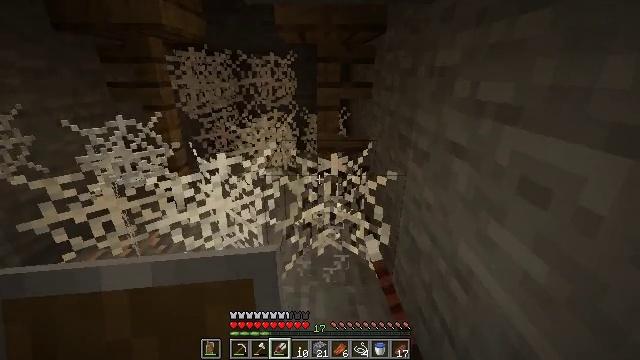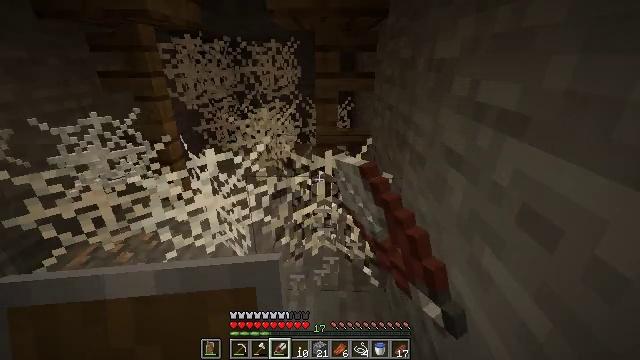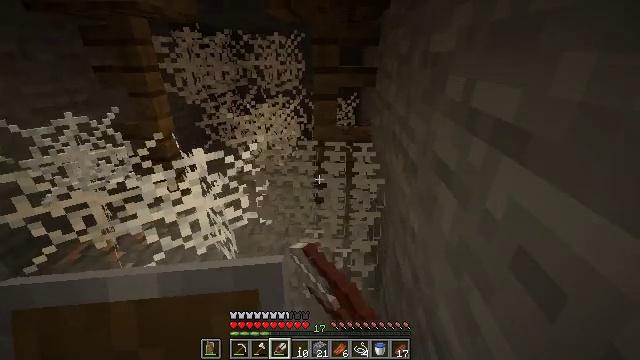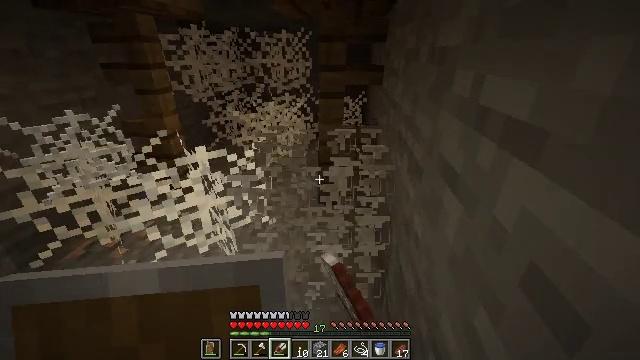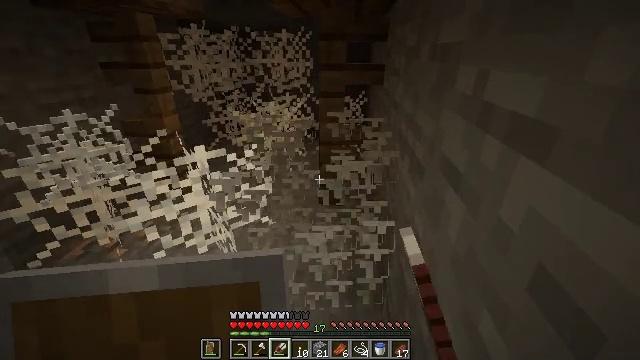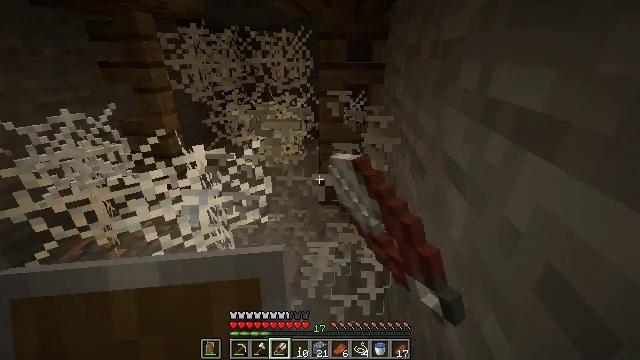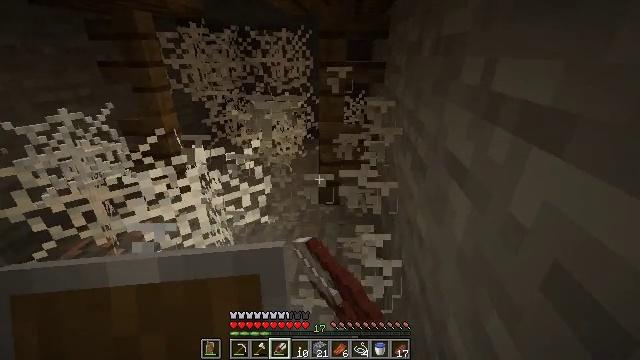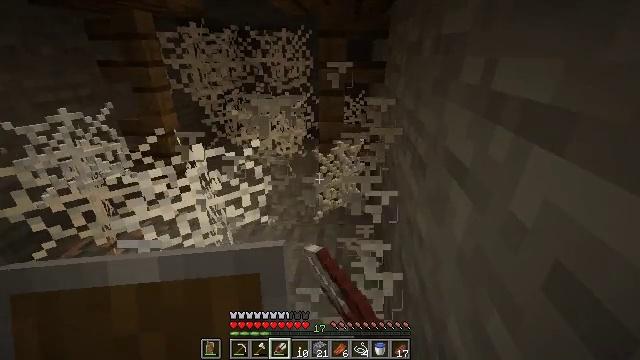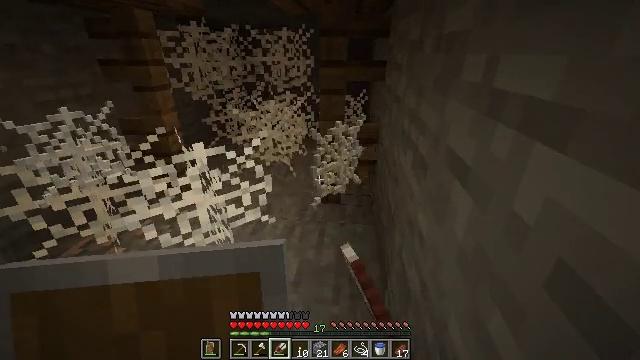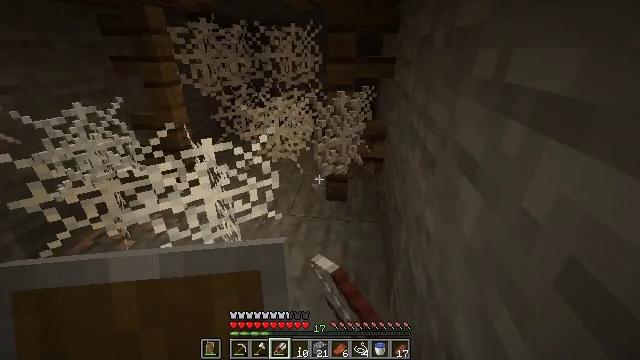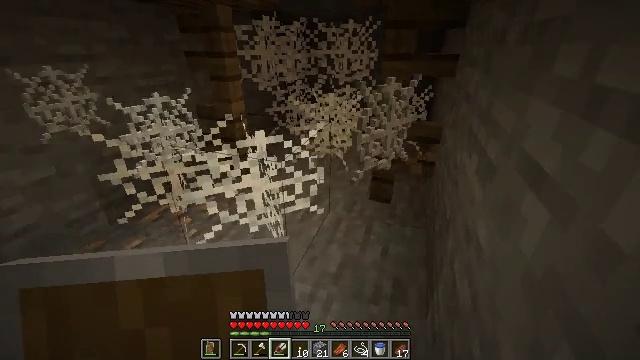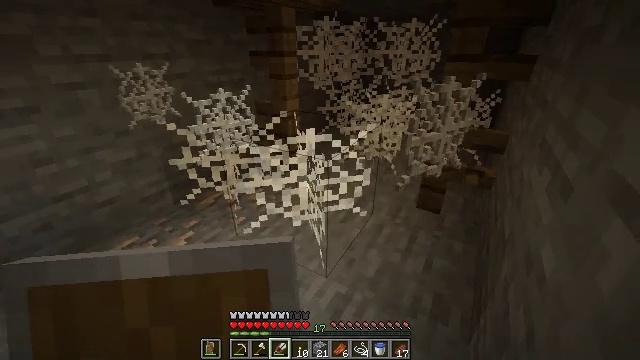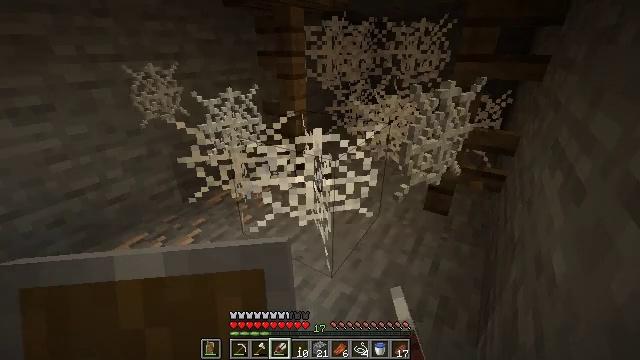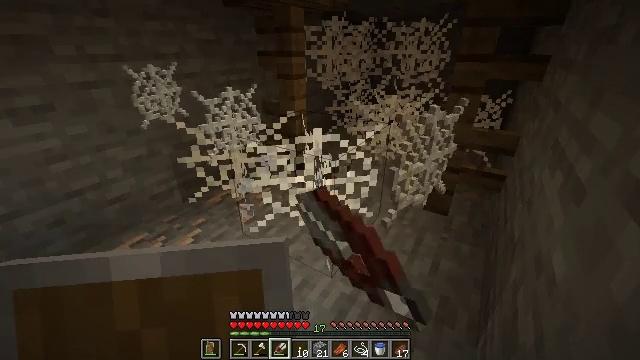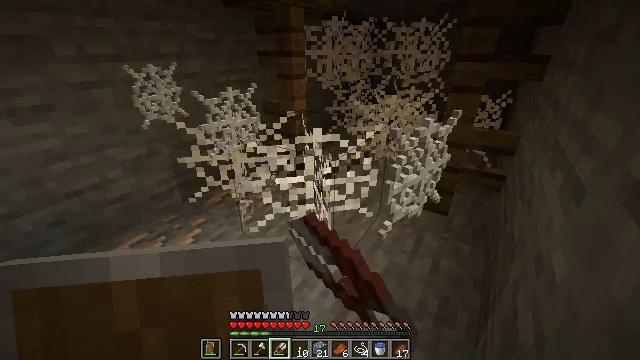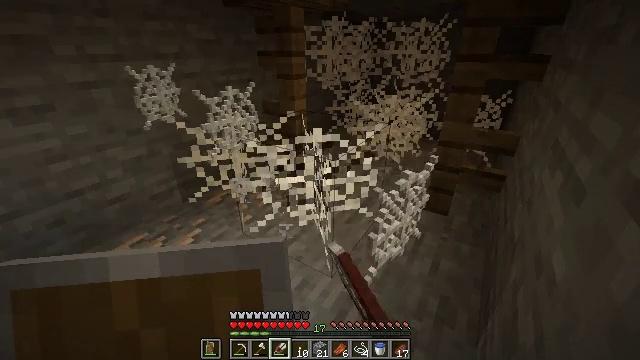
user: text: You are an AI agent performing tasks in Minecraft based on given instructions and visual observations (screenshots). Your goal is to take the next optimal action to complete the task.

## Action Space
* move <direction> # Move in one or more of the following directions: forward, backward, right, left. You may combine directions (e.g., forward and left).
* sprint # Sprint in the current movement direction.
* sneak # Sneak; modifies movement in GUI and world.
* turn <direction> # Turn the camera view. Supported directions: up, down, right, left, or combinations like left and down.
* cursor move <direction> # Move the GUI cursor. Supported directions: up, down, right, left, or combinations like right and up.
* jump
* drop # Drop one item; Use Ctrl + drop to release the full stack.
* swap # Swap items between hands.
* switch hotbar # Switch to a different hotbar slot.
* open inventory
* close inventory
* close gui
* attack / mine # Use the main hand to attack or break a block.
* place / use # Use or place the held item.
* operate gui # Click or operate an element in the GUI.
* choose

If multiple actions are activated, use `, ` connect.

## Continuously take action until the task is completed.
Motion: motion action
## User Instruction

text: Break the cobweb with a sword.
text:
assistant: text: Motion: move forward and move right, turn left and down, attack / mine
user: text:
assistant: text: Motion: turn left and down, attack / mine
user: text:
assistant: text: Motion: turn left, attack / mine
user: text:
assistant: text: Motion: attack / mine
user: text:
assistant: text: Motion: attack / mine
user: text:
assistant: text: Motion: attack / mine
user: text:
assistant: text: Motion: attack / mine
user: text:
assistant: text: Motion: attack / mine
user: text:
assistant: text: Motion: turn left, attack / mine
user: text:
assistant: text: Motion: turn left, attack / mine
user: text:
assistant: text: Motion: turn left, attack / mine
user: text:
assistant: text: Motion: turn left, attack / mine
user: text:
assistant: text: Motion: attack / mine
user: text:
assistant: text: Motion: attack / mine
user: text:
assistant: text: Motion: attack / mine
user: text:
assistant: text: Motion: attack / mine
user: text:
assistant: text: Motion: attack / mine
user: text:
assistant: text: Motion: attack / mine
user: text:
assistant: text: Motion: attack / mine
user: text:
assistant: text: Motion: attack / mine
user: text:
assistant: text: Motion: turn left, attack / mine
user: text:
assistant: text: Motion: turn left, attack / mine
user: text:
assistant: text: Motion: turn left and up, attack / mine
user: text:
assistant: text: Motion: turn left, attack / mine
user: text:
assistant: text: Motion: attack / mine
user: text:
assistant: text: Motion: attack / mine
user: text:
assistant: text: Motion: attack / mine
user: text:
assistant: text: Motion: attack / mine
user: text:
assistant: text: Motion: attack / mine
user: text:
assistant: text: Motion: attack / mine